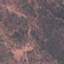
Label: HerbaceousVegetation